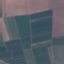
Land use / land cover class: PermanentCrop